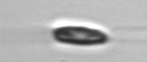
Label: Chrysochromulina